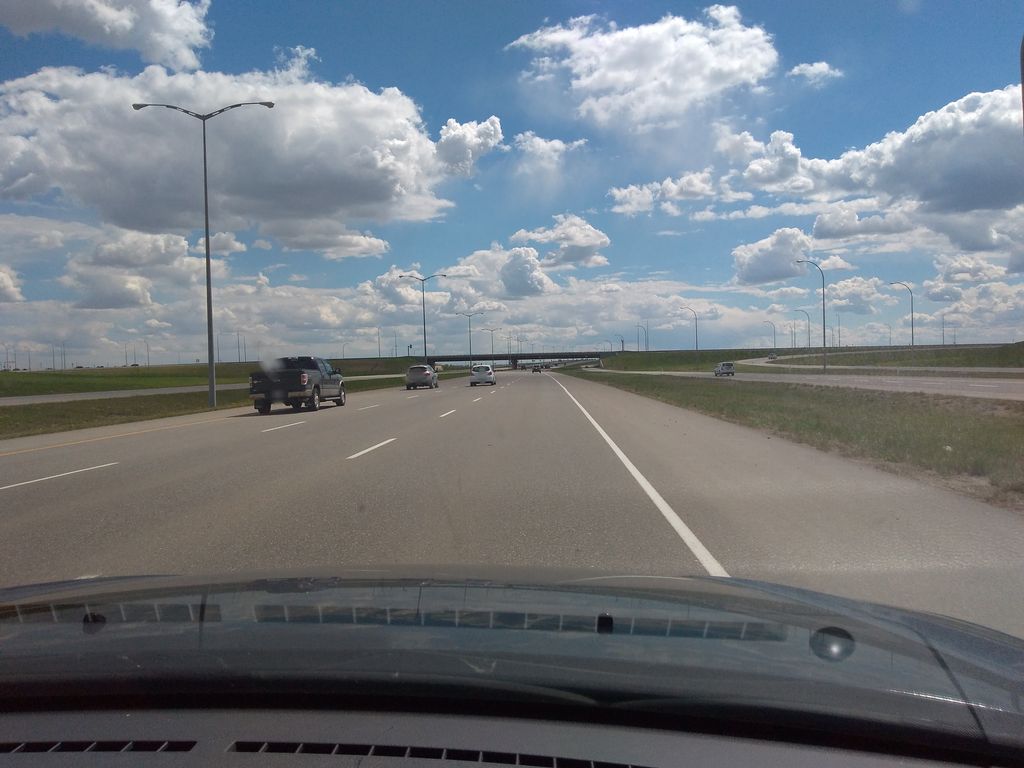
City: calgary